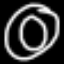
Label: donut